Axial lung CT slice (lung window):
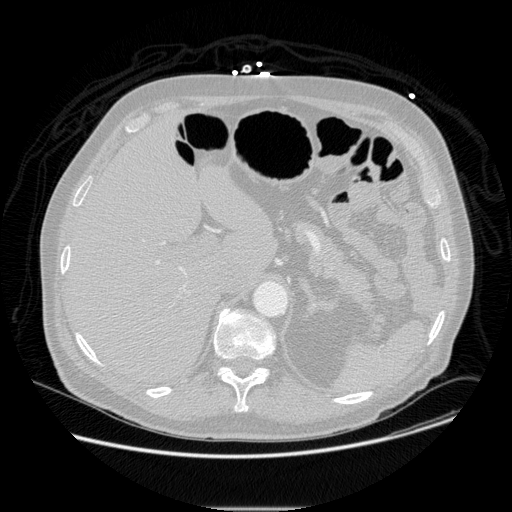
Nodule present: no